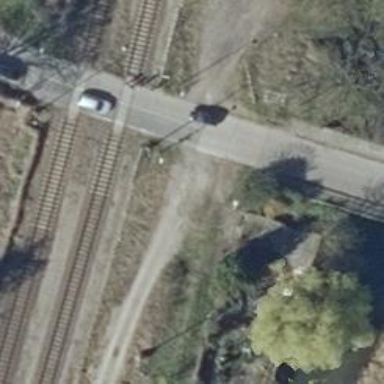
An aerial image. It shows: Level crossing along the railway.